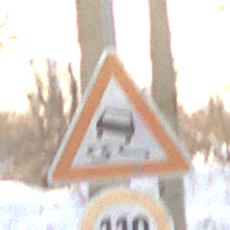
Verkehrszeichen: SchleuderOderRutschgefahr
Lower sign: Geschwindigkeit110
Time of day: MorningAfternoon
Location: Roofed (Suburban)
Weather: PartlyCloudy
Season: Winter
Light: Natural